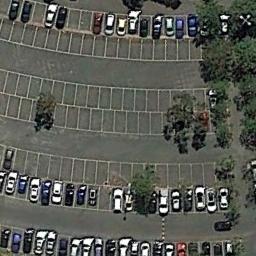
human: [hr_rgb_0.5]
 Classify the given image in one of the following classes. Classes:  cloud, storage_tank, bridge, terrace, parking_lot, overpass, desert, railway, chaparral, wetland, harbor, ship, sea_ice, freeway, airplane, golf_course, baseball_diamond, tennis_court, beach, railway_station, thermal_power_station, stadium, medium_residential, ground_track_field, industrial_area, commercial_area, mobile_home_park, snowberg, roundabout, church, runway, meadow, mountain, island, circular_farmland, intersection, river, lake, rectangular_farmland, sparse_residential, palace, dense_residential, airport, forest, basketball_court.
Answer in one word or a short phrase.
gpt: parking_lot